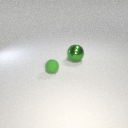
large green metal sphere behind small green rubber sphere